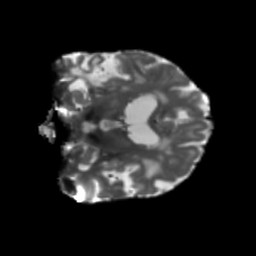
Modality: T2w
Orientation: coronal
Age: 66
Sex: female
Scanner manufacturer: siemens
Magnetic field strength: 3 T
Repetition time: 5.25 s
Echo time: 0.08 s